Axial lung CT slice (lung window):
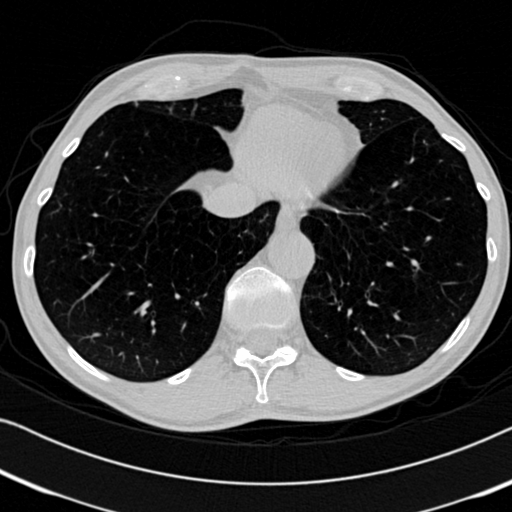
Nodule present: no